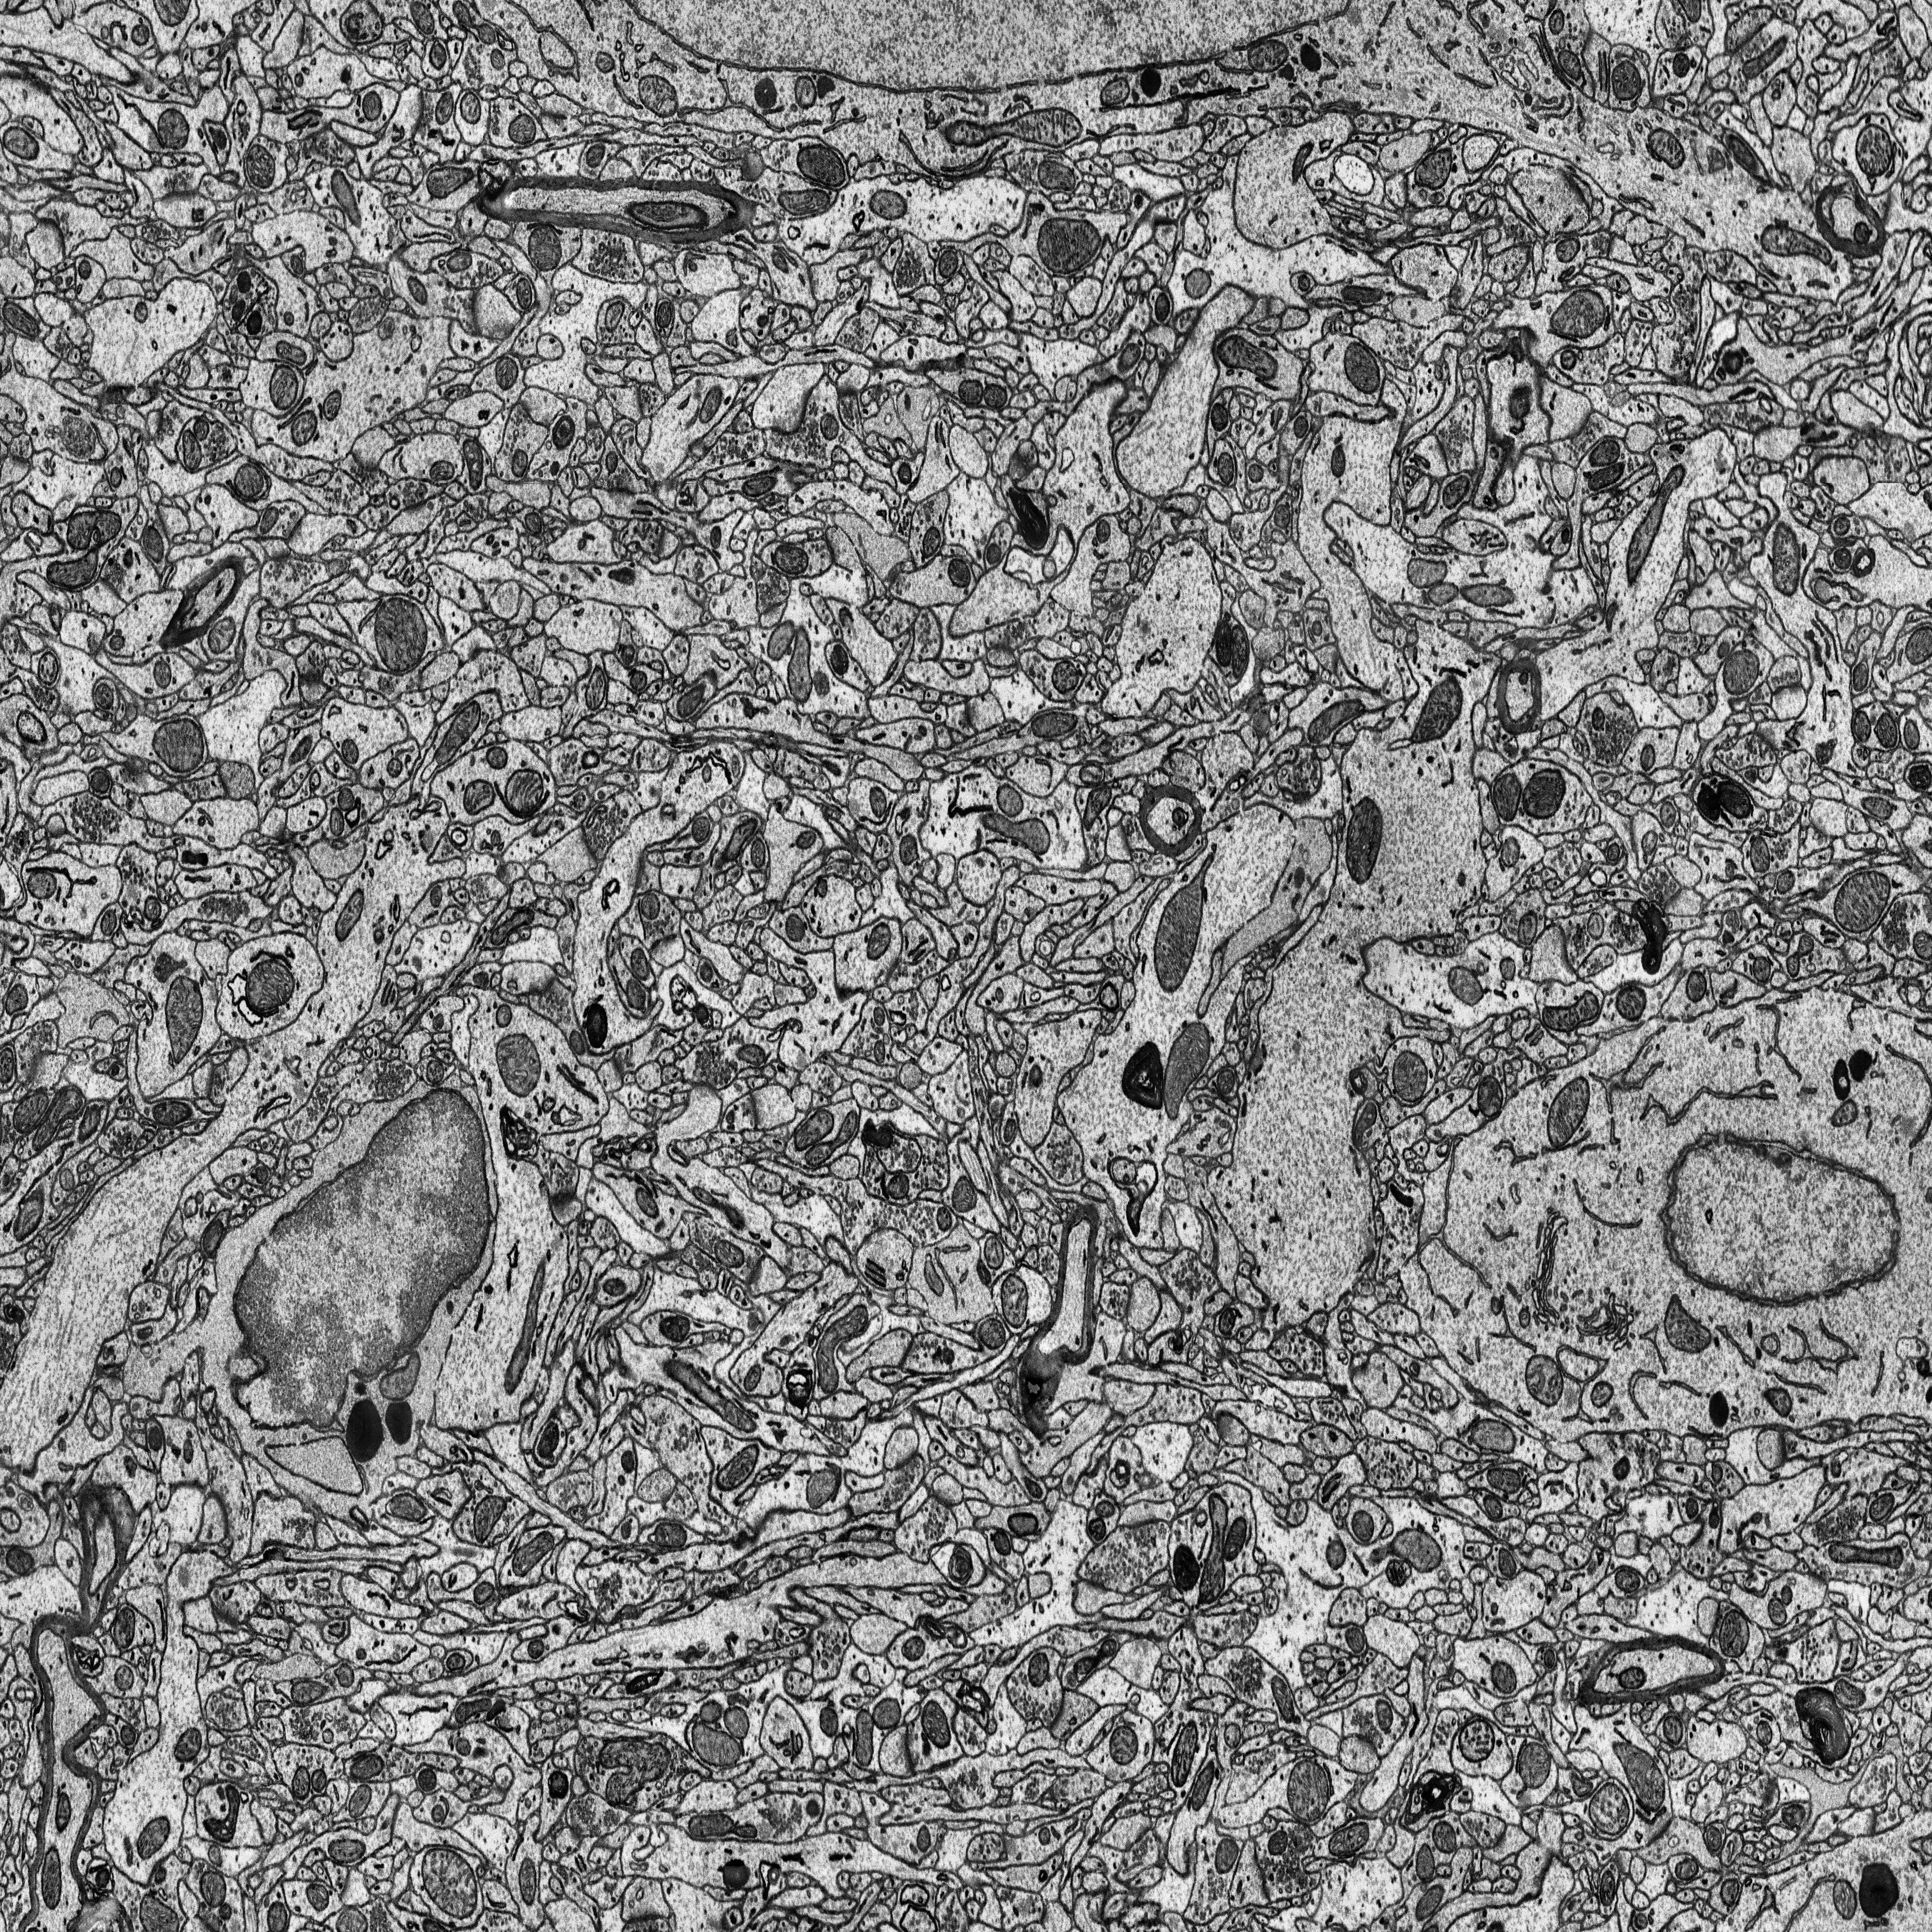
Electron microscopy slice of rat cortex tissue
Slice depth (z): 122
Mitochondria instances in slice: 404